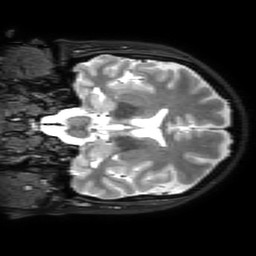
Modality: T2w
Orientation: coronal
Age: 31
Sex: female
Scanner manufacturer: philips
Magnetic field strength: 3 T
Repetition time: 2.5 s
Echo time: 0.2438 s